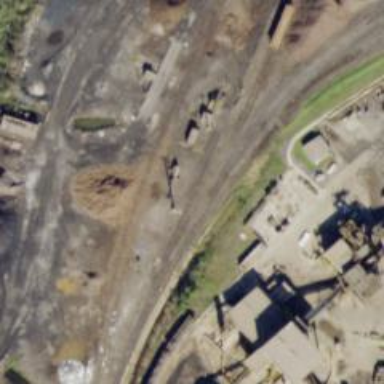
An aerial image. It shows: Rail spur service.